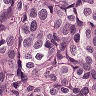
Metastatic tissue present: yes